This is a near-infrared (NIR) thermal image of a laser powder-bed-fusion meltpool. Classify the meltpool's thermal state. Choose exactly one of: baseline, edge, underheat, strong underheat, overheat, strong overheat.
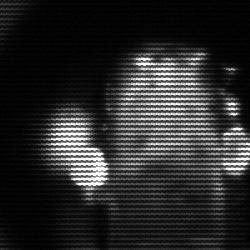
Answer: strong underheat